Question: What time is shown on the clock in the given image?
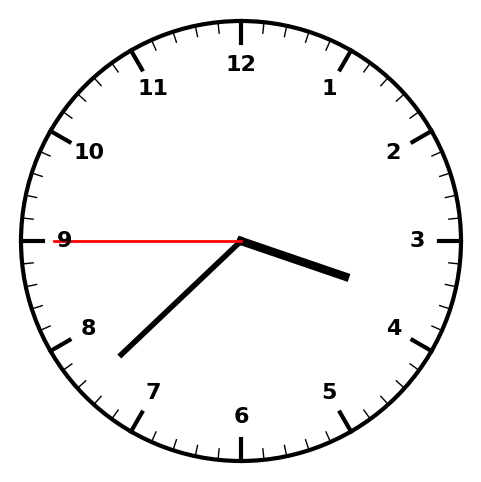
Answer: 03:37:45